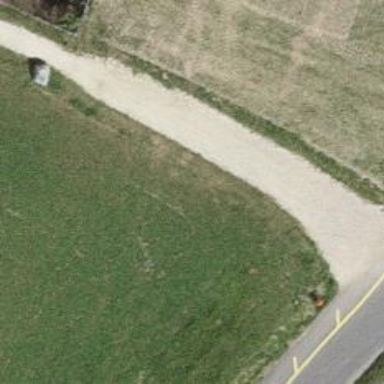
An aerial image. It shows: Grassy path.